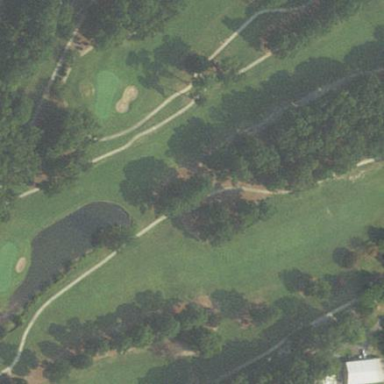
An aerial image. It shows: Golf fairway in the image.